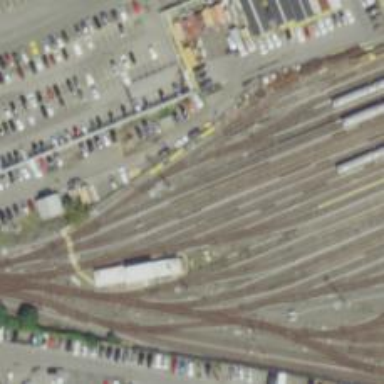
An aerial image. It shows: Yard area with electrified rail tracks.